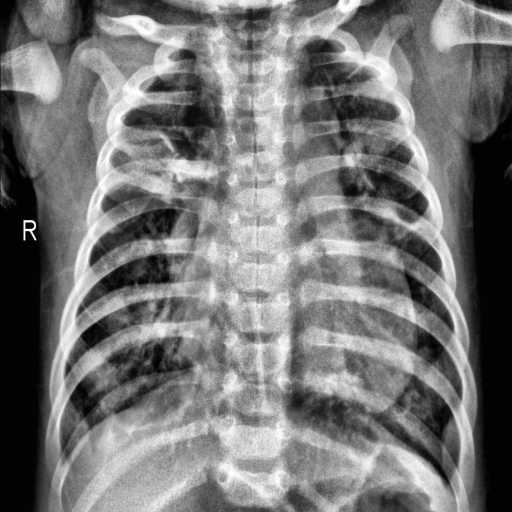
Finding: PNEUMONIA